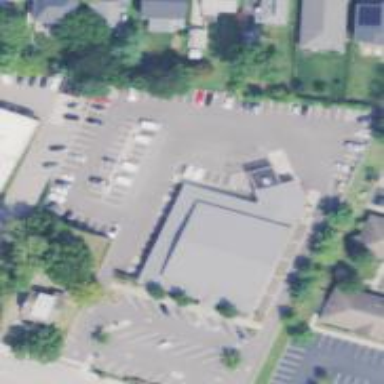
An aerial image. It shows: Building that serves as post office.